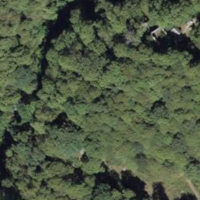
EUNIS habitat code: 41
Species observed at this site:
Pteridium aquilinum
Fringilla coelebs
Cyanistes caeruleus